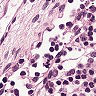
Metastatic tissue present: no